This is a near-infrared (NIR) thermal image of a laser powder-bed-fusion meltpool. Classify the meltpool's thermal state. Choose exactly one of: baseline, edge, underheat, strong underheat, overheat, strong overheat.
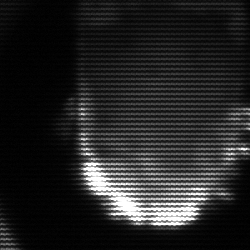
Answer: baseline